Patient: sex M, age 35
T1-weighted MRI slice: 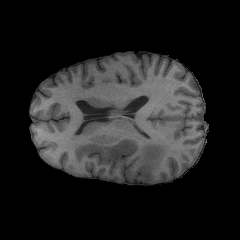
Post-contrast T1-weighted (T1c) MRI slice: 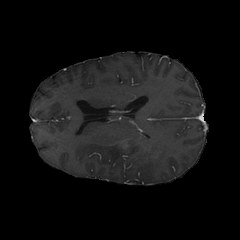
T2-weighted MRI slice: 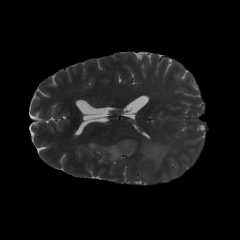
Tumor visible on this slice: yes
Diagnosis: Astrocytoma, IDH-mutant
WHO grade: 4